Question: '''
[let appUrl = URL(string: "some link")!
let data = try Data(contentsOf: appUrl)
let json2 = try JSONSerialization.jsonObject(with: data, options: .mutableContainers) as! [String : AnyObject]
let post = json2["posts"] as? [[String:AnyObject]]
// here I want to connect to image but its still tell me the problem
//type '[[String : AnyObject]]' has no subscript members
let image = post["image"] as [[String:AnyObject]]
print(image)
'''

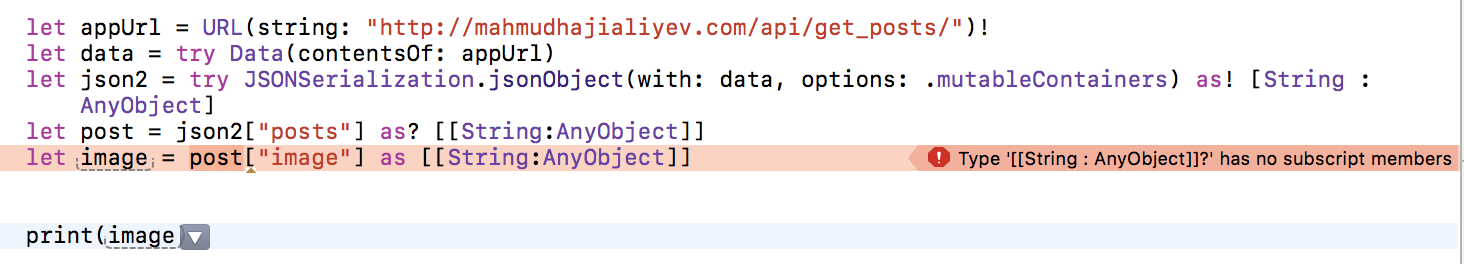
Answer: This happens because you defined
'''
// Array of [[String:AnyObject]]
let post = json2["posts"] as? [[String:AnyObject]]
'''
And what you gonna try to use is
'''
let image = post["image"] as? [[String:AnyObject]] //Wrong
'''
Is that possible to access array of post with "image" string index? You have to pass index to 'post' array
'''
// index may be changed or you can iterate post array.
let image = post?[2]["image"] as? [[String:AnyObject]] //Right
'''
Hope you will get idea what you had done and what you have to do.